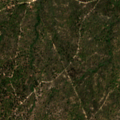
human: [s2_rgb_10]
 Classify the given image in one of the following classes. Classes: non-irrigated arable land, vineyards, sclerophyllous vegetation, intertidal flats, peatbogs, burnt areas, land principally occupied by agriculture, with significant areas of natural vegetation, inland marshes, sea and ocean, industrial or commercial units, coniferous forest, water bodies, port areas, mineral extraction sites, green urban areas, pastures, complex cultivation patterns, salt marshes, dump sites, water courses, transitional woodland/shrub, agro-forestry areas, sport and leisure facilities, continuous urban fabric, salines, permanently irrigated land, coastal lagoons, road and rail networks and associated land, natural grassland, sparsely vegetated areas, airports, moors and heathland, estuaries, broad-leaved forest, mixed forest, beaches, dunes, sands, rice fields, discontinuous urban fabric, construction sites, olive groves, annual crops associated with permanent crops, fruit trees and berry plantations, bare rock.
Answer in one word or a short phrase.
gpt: continuous urban fabric